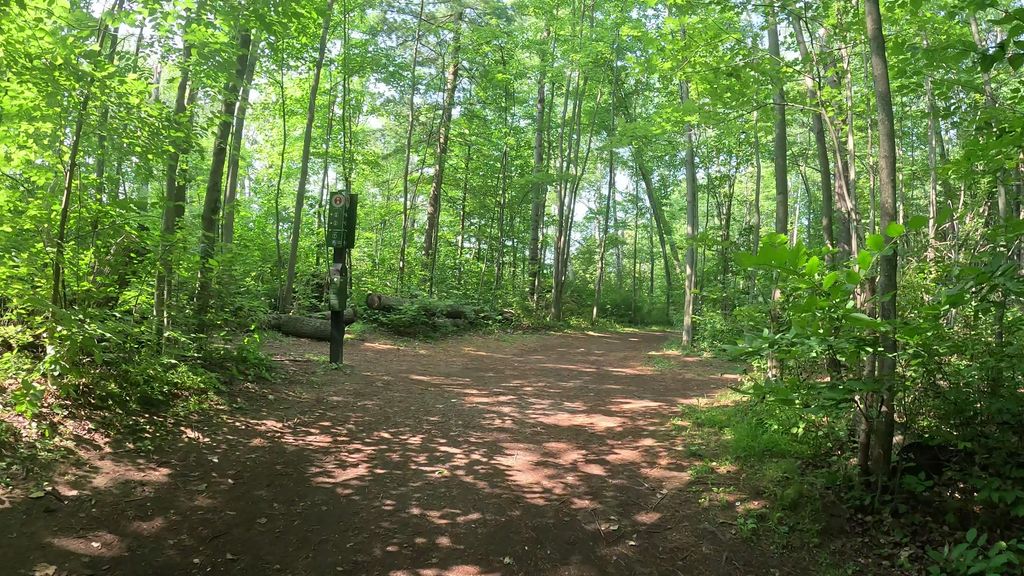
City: ottawa-gatineau